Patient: sex M, age 65
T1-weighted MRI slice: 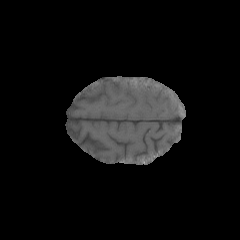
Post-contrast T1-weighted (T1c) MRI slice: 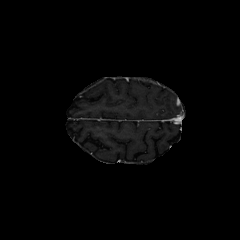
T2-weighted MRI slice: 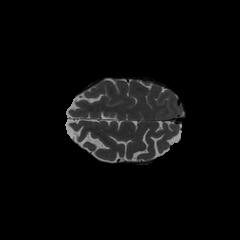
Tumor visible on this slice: no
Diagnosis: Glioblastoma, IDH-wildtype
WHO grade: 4